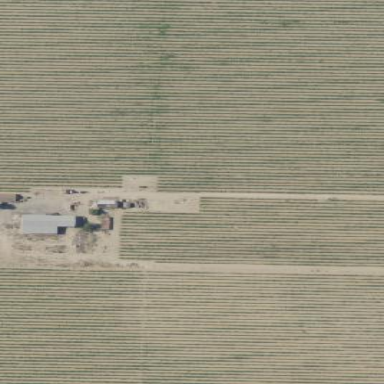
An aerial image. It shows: Vineyard.